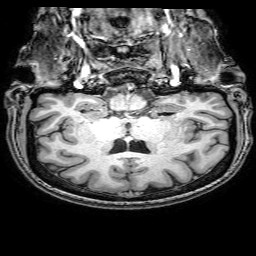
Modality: T1w
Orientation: sagittal
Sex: female
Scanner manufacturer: philips
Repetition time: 0.008219 s
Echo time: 0.00378 s